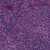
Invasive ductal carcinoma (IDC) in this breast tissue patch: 0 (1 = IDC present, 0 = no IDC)